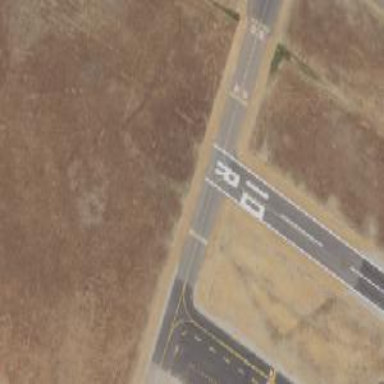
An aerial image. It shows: Image of taxiway at airport.